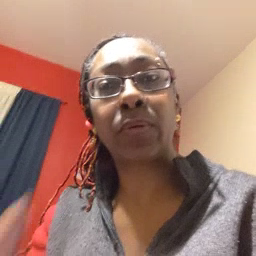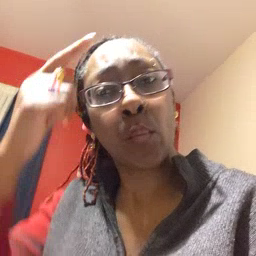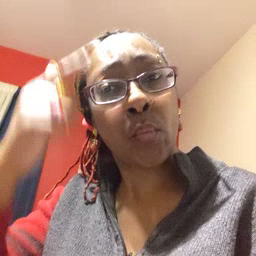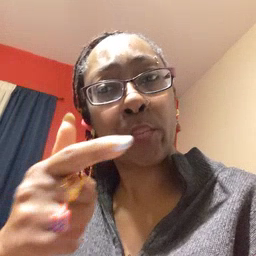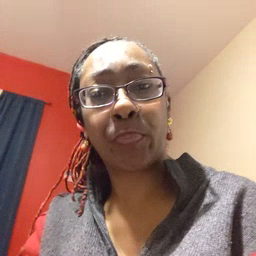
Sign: brother